Question: I was created some program for my school that should contains 'n*n' buttons.
The buttons should be in Matrix layout with n rows and n cols.
So i created the panel, and I created a class named 'Position' that extends 'JButton's - the buttons I want to add to the panel.
I added layout to the panel:
'''
this.setLayout(new GridLayout(n,n));
'''
And then I am creating n*n Positions buttons and adding them to the panel.
The problem is, that all the buttons are adding to the same place (top left of the screen) - even that I can click them in the places they should be! (see screen shot where n is 4)
I can click on the grey area (empty) even the button is not there:
'''
public GamePanel(int n) {
super();
this.n = n;
positions = new Position[n][n];
this.setLayout(new GridLayout(n,n));
currX = new Random().nextInt(n);
currY = new Random().nextInt(n);
for (int i = 0; i < n; i++) {
for (int j = 0; j < n; j++) {
Position p = new Position(i, j);
this.add(p);
positions[i][j] = p;
}
}
'''
'Position'
'''
public class Position extends JButton {
private int x;
private int y;
private boolean visited = false;
public Position(int x, int y) {
super("");
this.x = x;
this.y = y;
this.setPreferredSize(new Dimension(50,50));
}
'''
'''
public class Game extends JFrame {
private GamePanel gamePanel;
public Game(int n){
super();
gamePanel = new GamePanel(n);
this.setDefaultCloseOperation(JFrame.EXIT_ON_CLOSE);
this.setLayout(new BorderLayout());
this.add(gamePanel,BorderLayout.CENTER);
this.add(new JTextField(),BorderLayout.NORTH);
this.pack();
this.setVisible(true);
}
'''
}
Where can be my mistake?
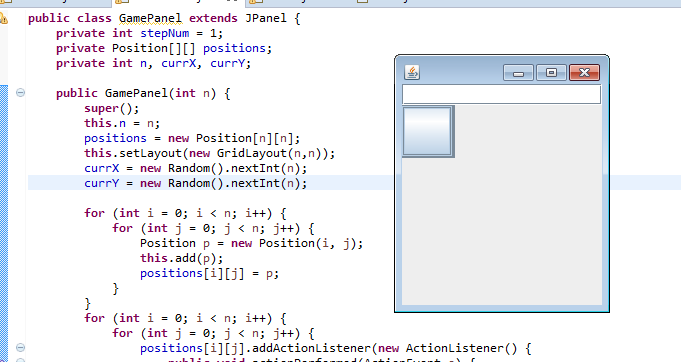
Answer: So, after putting your incomplete example back together, I got...
<URL>
Then I noticed the 'x'/'y' properties in your 'Position' buttons, which made me thing that you've probably included 'getX' and 'getY' methods, something like...
'''
public class Position extends JButton {
private int x;
private int y;
private boolean visited = false;
public Position(int x, int y) {
super("");
this.x = x;
this.y = y;
this.setPreferredSize(new Dimension(50, 50));
}
public int getX() {
return x;
}
public int getY() {
return y;
}
}
'''
Which generated...
<URL>
So the answer is, include a fully <URL> which demonstrates your problem. This is not a code dump, but an example of what you are doing which highlights the problem you are having. This will result in less confusion and better responses
And don't override 'getX' and 'getY' of the 'JButton', instead, change the methods to something like 'getGridX' and 'getGridY'